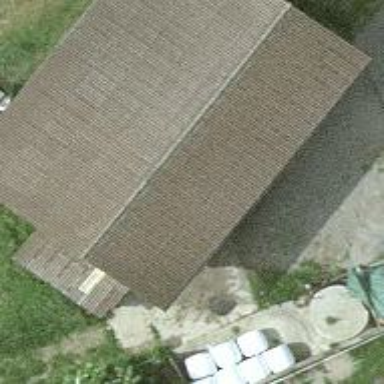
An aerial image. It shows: Shed.